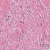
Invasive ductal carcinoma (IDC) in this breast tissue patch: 1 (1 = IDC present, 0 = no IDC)